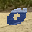
Label: 0